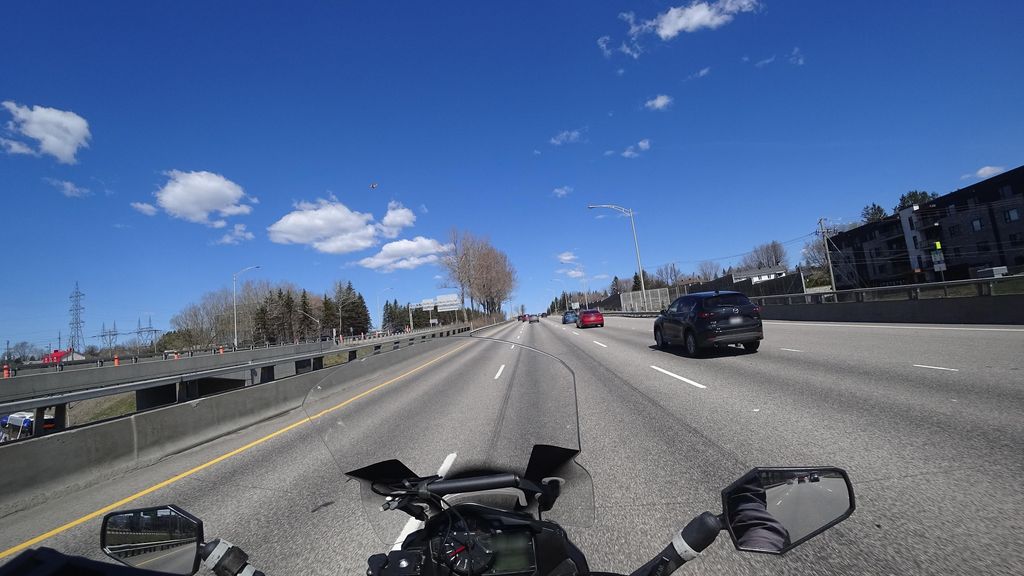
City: quebec_city